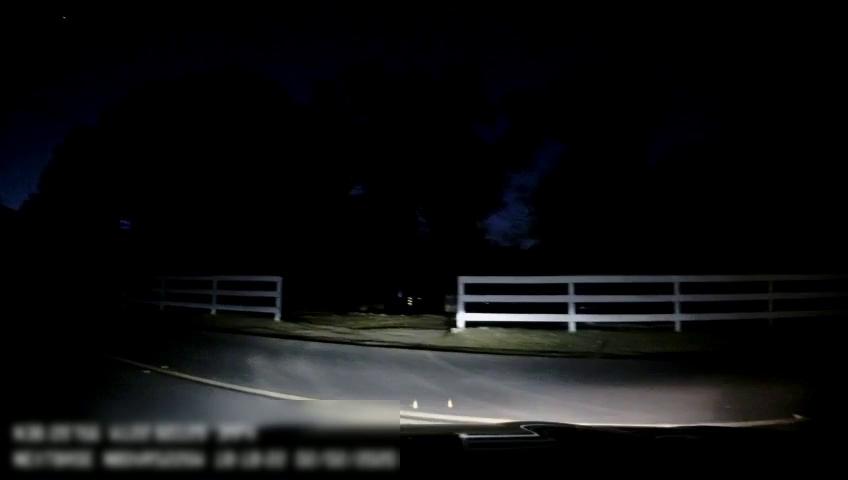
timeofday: Night
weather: Other
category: Drivable Space
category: Lanes | Current Lane